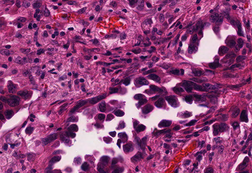
Tumor epithelial tissue: yes
Tumor-associated stroma tissue: yes
Normal tissue: no